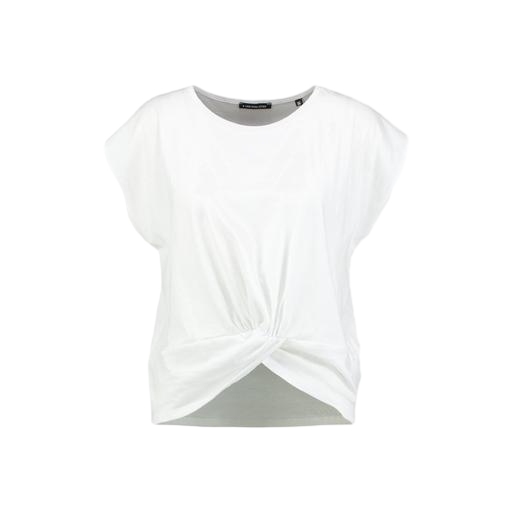
white draped t-shirt, white single knot t-shirt, t-shirt twist graphic, white background